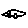
Label: car